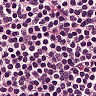
Metastatic tissue present: no